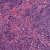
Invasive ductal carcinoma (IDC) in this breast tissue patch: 1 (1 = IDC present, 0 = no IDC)